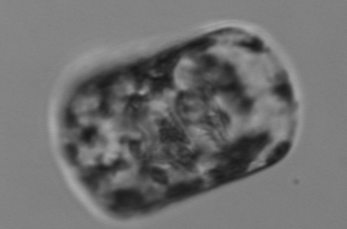
Label: Guinardia_flaccida